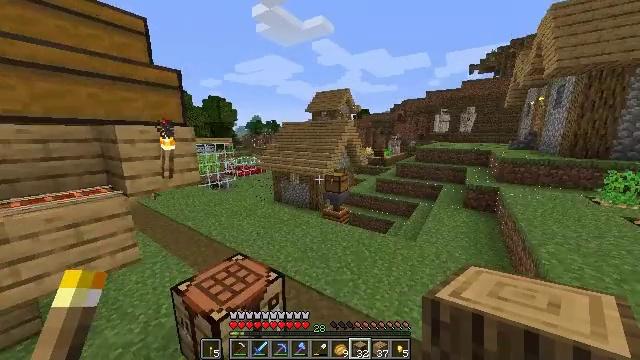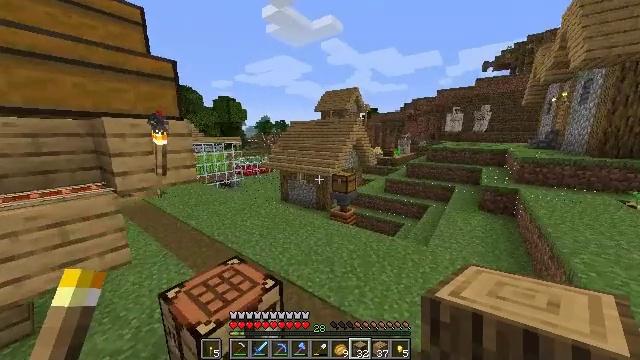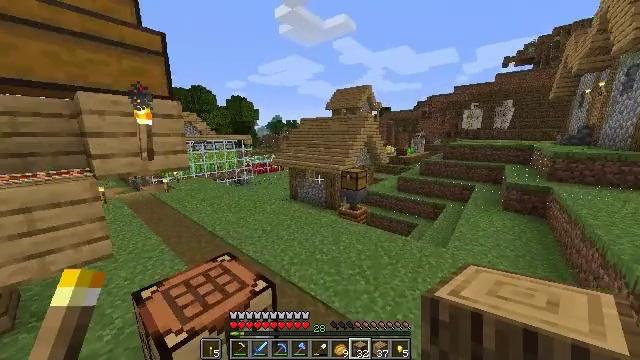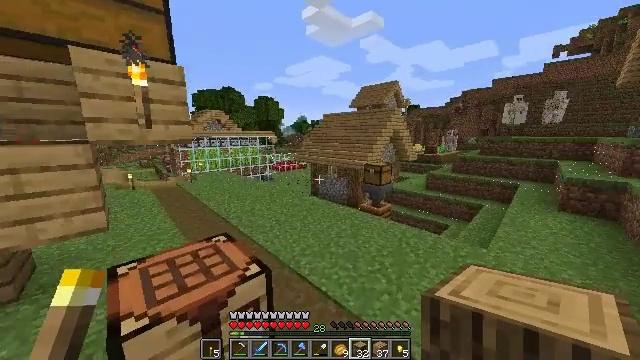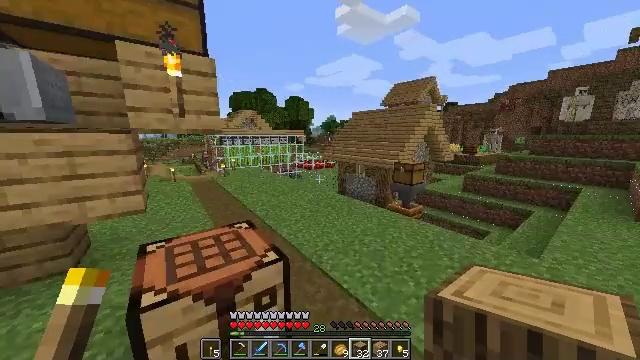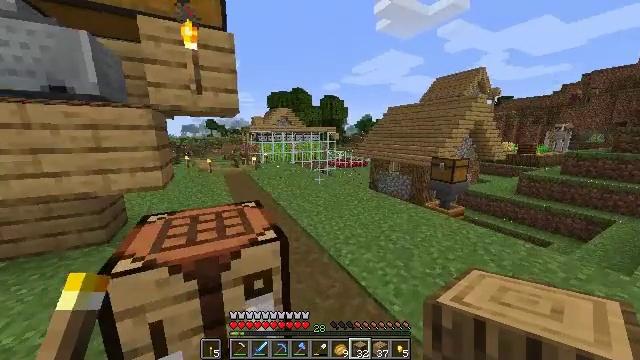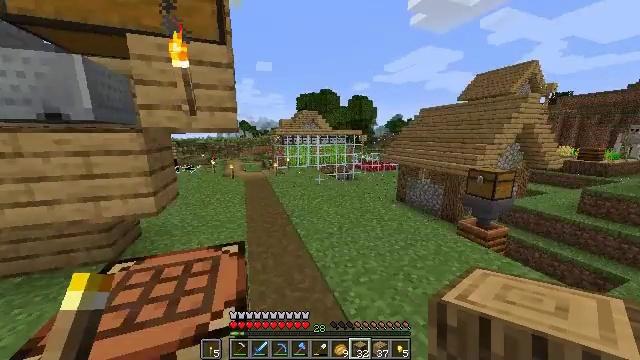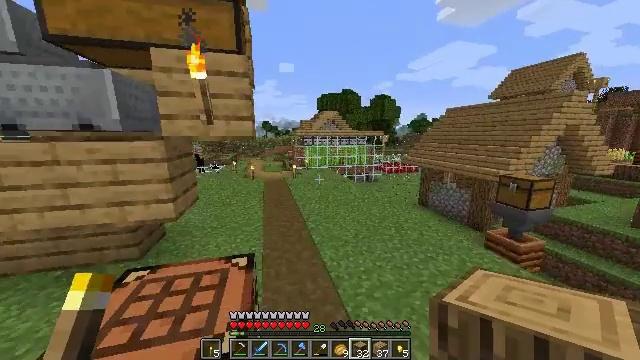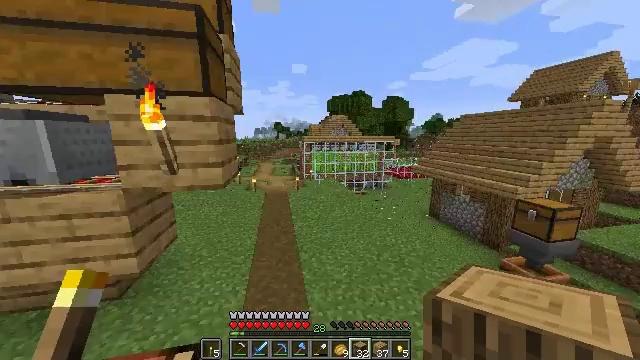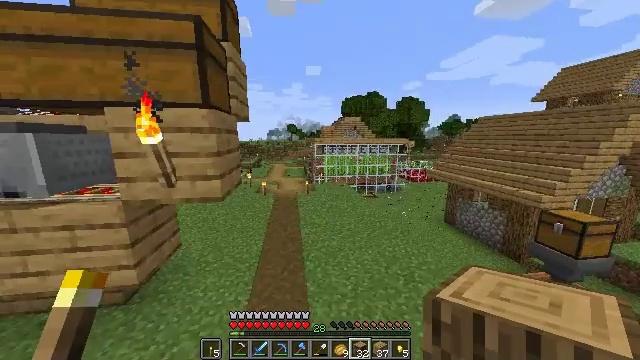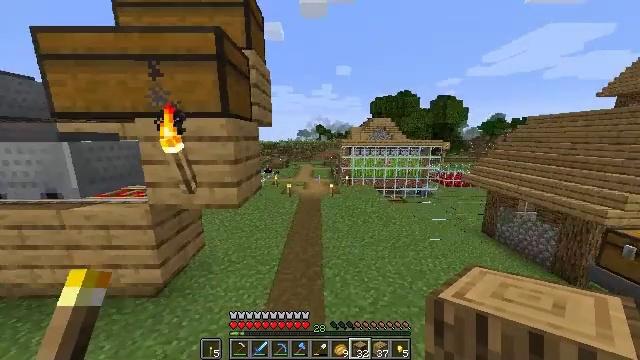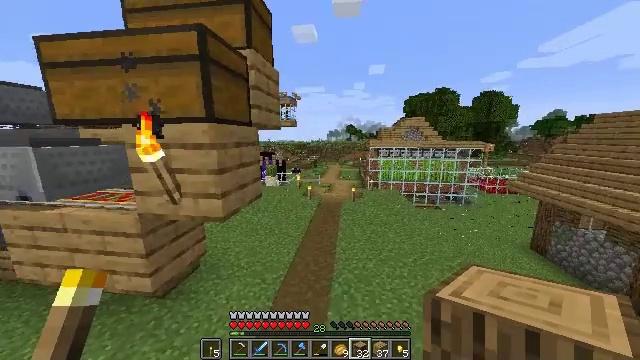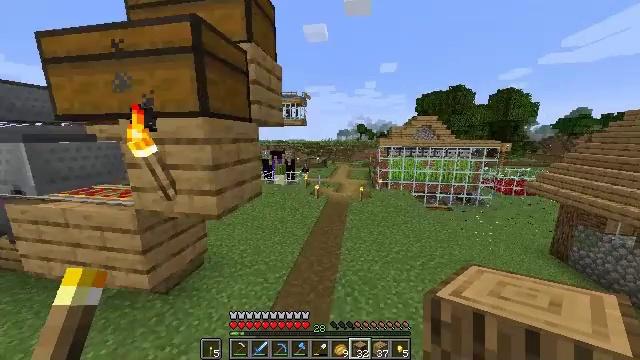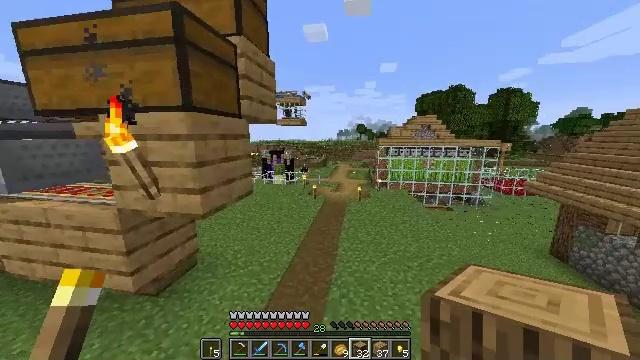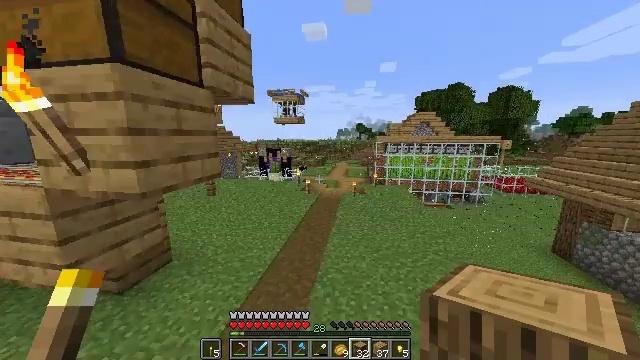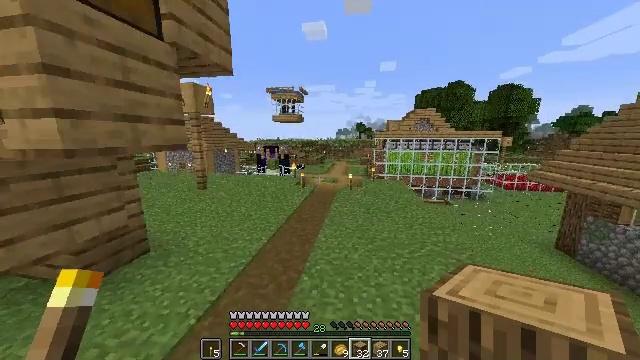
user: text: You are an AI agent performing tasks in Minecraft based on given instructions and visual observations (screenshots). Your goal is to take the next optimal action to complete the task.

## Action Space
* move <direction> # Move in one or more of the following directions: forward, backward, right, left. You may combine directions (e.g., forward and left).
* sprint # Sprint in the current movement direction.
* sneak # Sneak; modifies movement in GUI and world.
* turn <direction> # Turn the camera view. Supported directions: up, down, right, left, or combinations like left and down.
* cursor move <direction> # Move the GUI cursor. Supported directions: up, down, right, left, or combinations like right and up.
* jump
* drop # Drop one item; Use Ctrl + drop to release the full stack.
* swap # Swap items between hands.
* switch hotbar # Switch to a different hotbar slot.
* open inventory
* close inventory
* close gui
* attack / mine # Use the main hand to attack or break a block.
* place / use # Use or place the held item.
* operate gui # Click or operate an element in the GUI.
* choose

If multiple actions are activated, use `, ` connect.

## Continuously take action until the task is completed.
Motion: motion action
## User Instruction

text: Craft a cooked chicken.
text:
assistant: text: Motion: move forward, turn left, jump
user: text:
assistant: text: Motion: move forward, turn left, jump
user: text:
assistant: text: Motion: move forward and move right, turn left, jump
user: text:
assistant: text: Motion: move forward and move right, turn left, jump
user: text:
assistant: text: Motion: move forward and move right, turn left, jump
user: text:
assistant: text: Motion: move forward and move right, sprint, turn left, jump
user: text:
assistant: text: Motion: move forward and move right, sprint, turn left, jump
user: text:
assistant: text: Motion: move forward and move right, sprint, turn left, jump
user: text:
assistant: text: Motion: move forward, sprint, turn left, jump
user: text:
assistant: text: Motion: move forward, sprint, turn left, jump
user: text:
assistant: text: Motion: move forward, turn left, jump
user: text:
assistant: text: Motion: move forward, turn left, jump
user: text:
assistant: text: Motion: move forward, jump
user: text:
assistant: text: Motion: move forward, jump
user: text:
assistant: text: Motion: move forward, jump
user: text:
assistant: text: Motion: move forward, sprint, jump
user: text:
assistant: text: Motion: move forward, sprint, jump
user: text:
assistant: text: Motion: move forward, sprint, jump
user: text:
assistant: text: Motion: move forward, sprint, jump
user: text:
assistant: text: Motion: move forward, jump
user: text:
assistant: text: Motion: move forward, jump
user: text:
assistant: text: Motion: move forward, jump
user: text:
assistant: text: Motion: move forward, jump
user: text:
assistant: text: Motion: move forward, jump
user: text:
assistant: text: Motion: move forward, jump
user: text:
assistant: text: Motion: move forward, jump
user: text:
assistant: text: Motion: move forward, jump
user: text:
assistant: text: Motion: move forward, jump
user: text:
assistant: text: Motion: move forward, sprint, jump
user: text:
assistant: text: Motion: move forward, sprint, jump